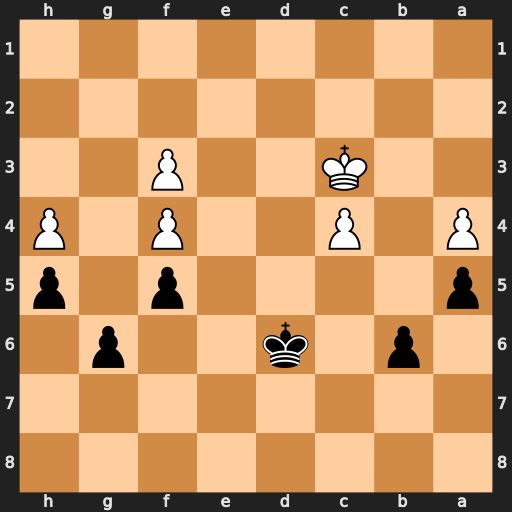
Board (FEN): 8/8/1p1k2p1/p4p1p/P1P2P1P/2K2P2/8/8
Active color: b
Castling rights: -
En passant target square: -
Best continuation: Kc5 Kd3 Kb4